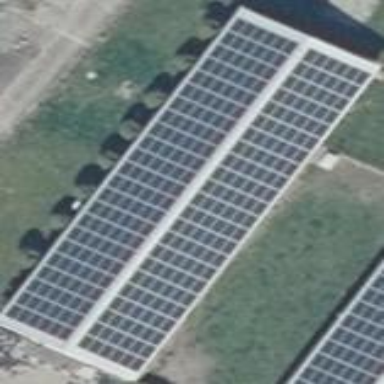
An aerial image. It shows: Building featuring small installation solar photovoltaic panel for electricity generation.